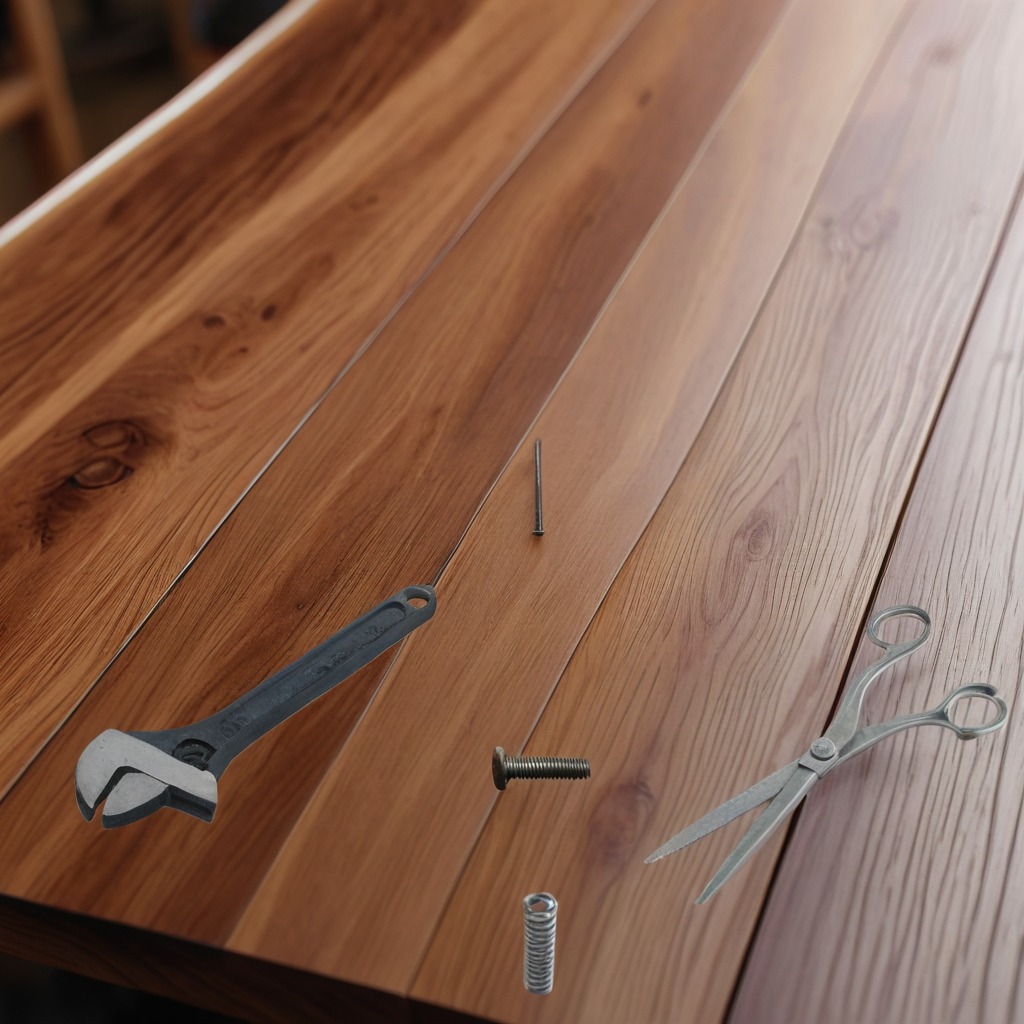
A metal machine screw, an iron nail, a coiled metal spring, a pair of scissors, and a wrench are lying on the wooden table in a carpentry studio.